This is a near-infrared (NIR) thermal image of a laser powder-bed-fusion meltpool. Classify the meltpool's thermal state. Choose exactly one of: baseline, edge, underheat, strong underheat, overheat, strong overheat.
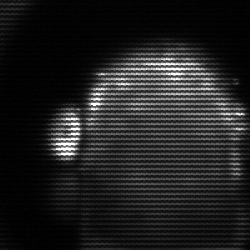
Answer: baseline